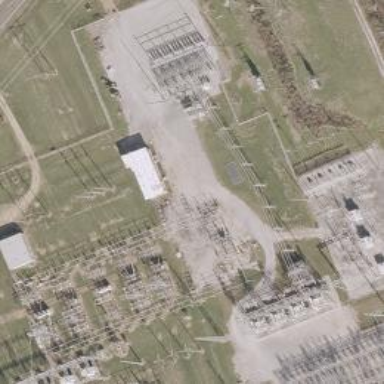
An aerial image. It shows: Switch for power supply.